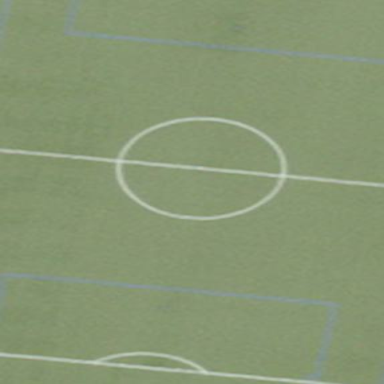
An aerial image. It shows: Soccer pitch for leisureland activities.